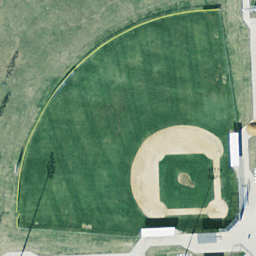
Label: baseball diamond